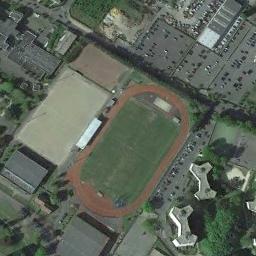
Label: ground_track_field